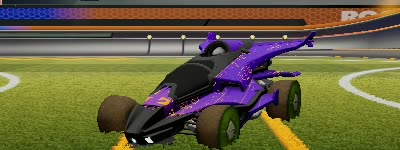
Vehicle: aftershock